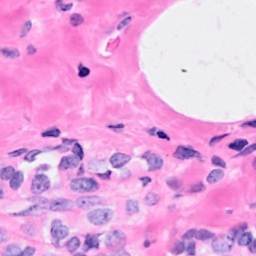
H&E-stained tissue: Breast